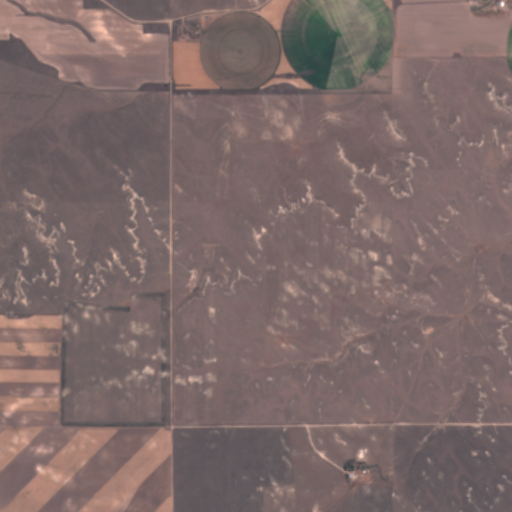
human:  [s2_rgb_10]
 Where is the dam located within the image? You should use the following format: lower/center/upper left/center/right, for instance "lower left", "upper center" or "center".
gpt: The dam is located in the lower center of the image.
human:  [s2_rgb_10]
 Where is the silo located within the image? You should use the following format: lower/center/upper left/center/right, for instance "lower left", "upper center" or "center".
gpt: The silo is located in the lower right of the image.
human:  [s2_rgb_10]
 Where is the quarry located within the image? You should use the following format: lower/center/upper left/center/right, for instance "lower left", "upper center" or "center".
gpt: There is no quarry in the image.